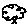
Label: tree